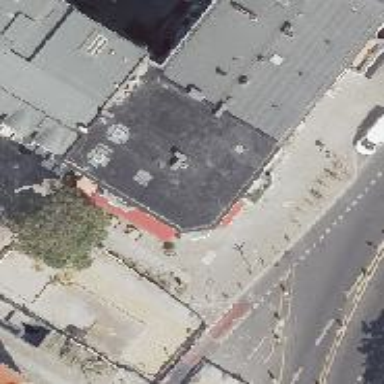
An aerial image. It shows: Restaurant.